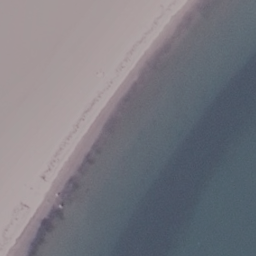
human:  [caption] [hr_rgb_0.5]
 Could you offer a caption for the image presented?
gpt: It is a peaceful beach without waves .

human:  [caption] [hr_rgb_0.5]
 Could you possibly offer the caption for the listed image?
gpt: This is a beach with blue sea and white sands .

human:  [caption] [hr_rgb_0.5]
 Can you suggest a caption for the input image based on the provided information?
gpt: A beautiful beach with crystal clear waters .

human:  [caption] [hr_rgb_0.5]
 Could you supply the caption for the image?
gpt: The beach is peaceful and quiet without waves .

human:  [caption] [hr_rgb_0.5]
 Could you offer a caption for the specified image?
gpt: A quiet beach with crystal clear waters .